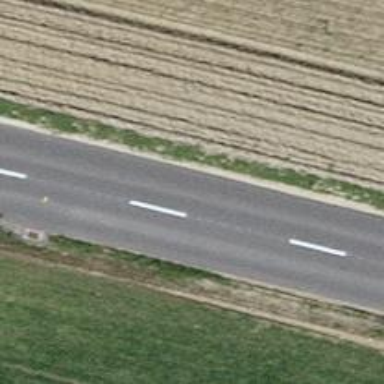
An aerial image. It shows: Asphalt road classified as tertiary.